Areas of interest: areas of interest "China Post (Sichuan Road Postal Branch)"
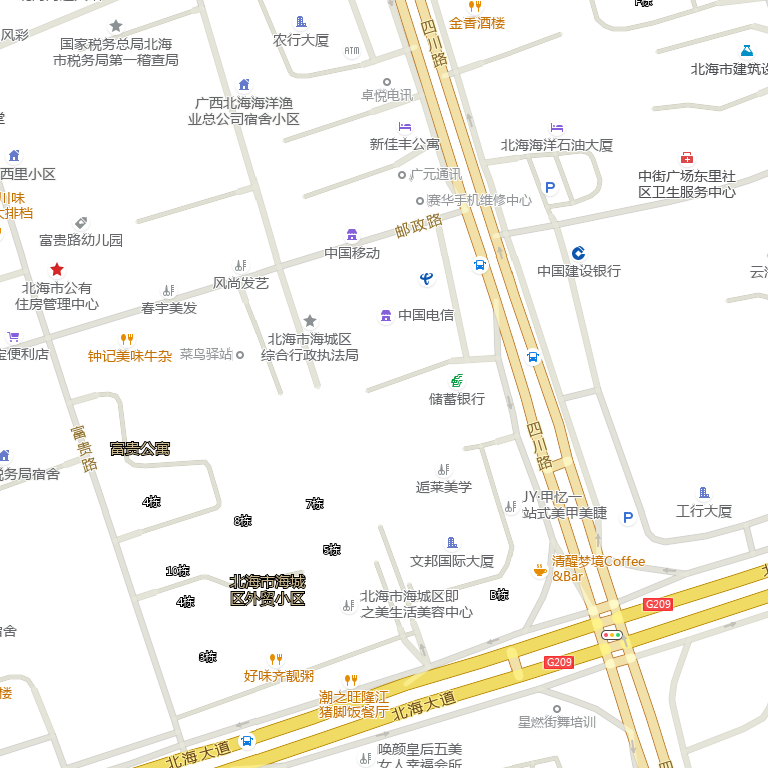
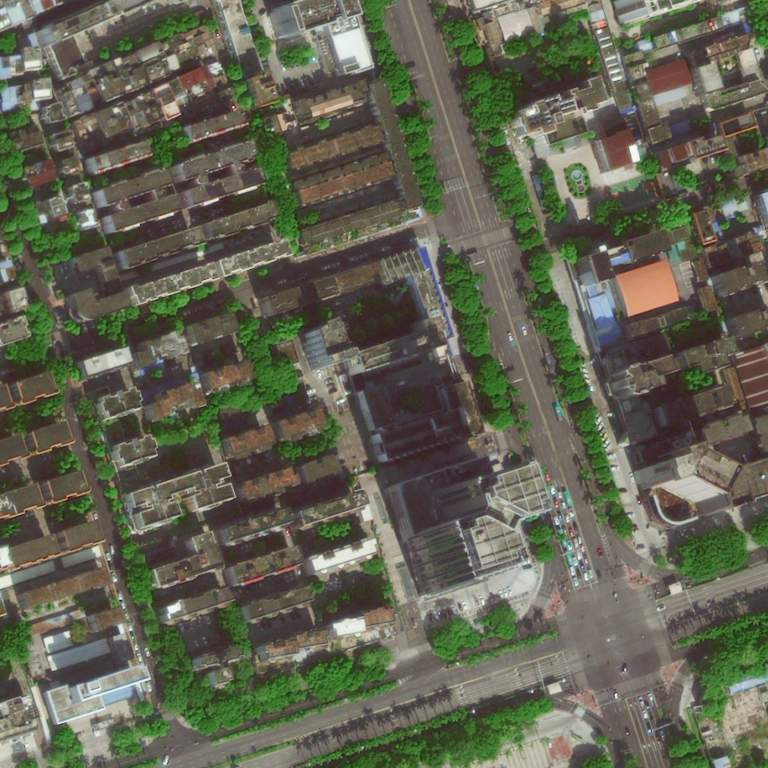